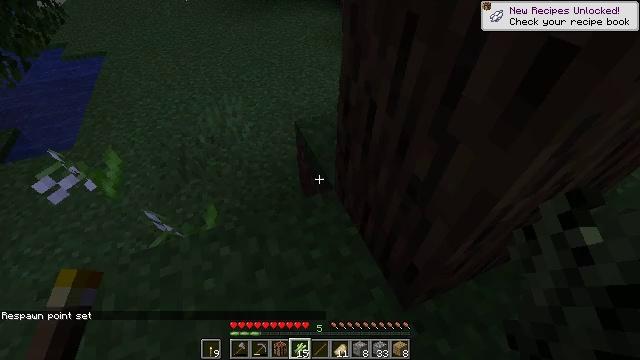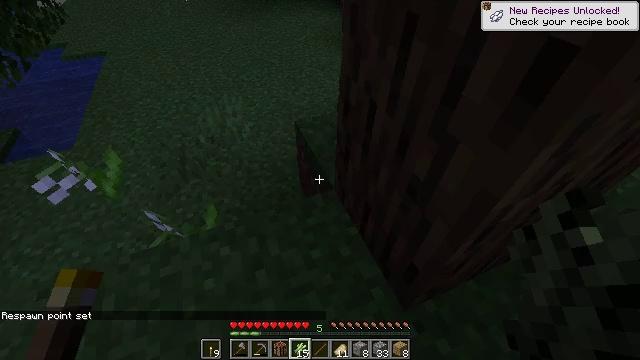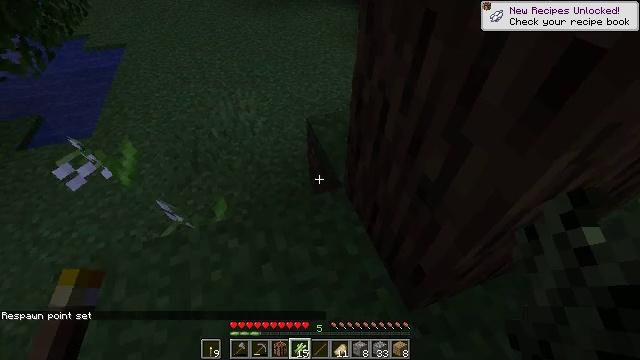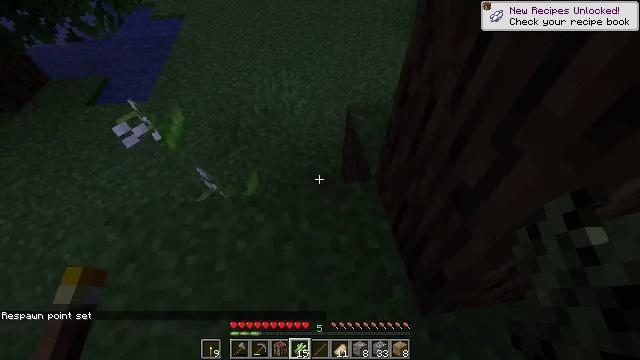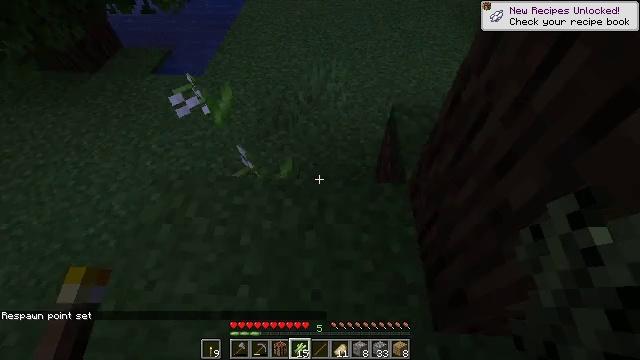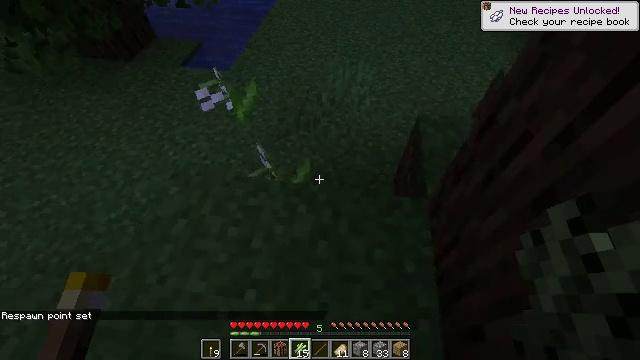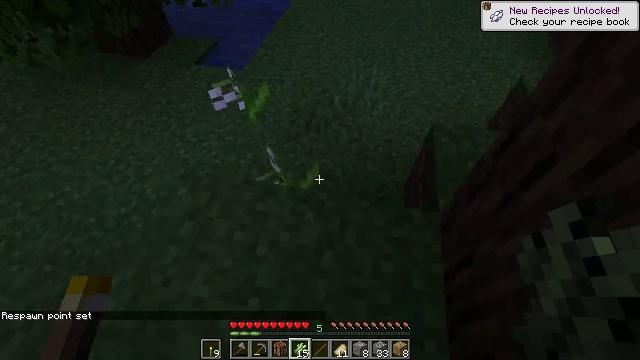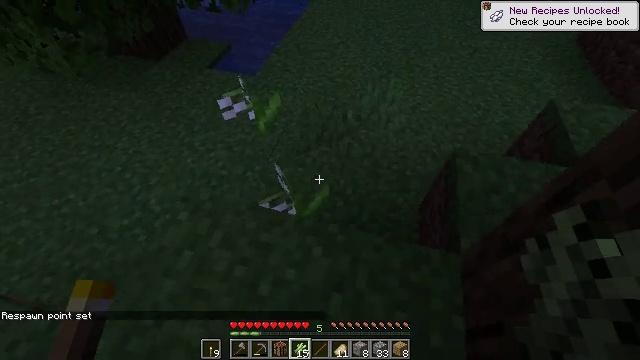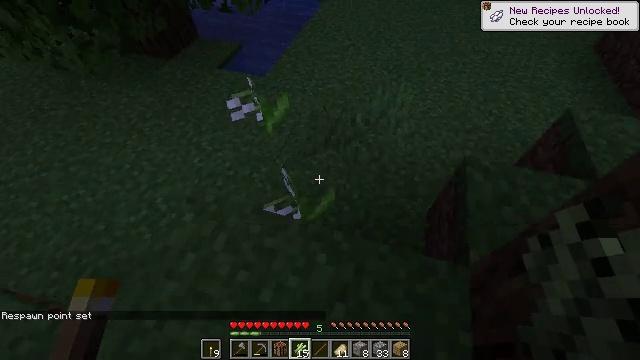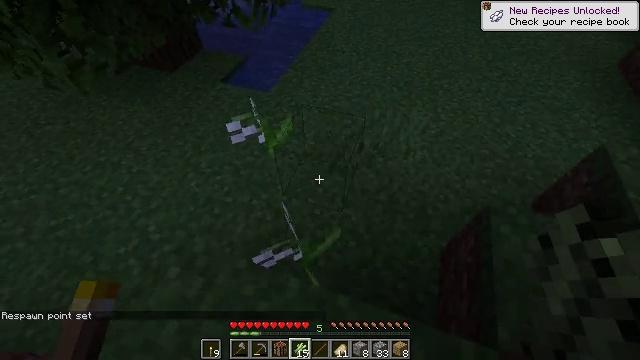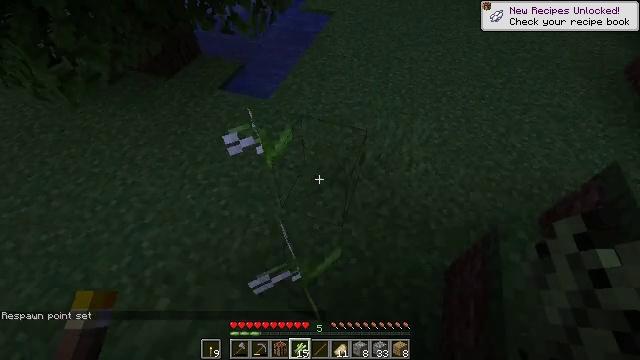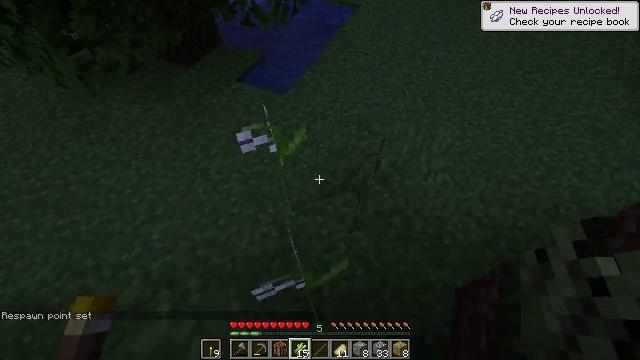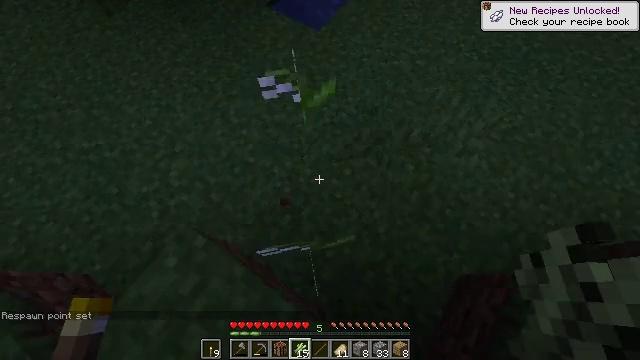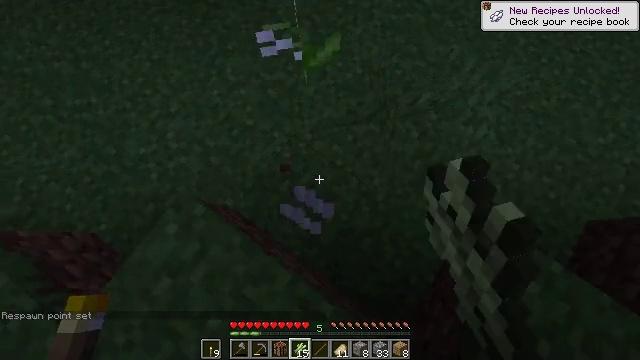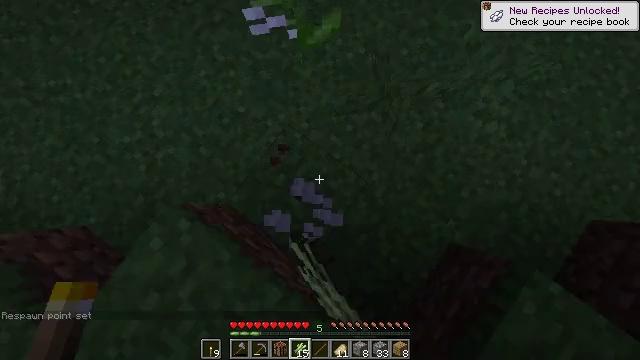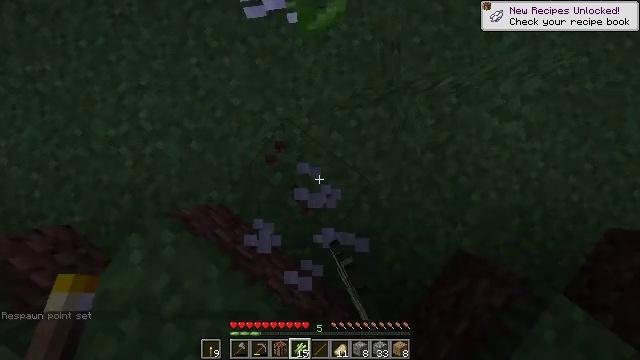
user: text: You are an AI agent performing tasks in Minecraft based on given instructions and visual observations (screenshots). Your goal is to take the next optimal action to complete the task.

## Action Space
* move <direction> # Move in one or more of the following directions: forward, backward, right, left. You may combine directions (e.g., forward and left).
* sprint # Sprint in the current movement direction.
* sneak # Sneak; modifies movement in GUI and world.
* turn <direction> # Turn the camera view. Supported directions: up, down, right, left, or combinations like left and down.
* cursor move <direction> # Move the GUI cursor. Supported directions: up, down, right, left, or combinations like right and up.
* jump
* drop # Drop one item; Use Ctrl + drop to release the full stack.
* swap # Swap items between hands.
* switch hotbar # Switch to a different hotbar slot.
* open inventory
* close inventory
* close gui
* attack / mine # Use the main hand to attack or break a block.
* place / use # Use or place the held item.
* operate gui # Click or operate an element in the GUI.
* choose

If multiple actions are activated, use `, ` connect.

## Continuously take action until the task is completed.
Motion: motion action
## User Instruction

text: Harvest a lily of the valley to use for decoration or dye.
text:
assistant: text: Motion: no_op
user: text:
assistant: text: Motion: turn left
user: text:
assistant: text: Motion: turn left and down
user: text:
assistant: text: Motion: turn left and down
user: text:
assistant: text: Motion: move forward, turn left
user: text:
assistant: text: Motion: move forward, turn left
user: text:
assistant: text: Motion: move forward, turn left
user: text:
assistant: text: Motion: move forward, turn left
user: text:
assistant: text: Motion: move forward, turn left
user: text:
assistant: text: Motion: move forward
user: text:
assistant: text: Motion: move forward, turn left and down
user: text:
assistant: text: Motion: move forward, turn left and down, attack / mine
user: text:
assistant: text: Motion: move forward, turn left and down, attack / mine
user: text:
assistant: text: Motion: move forward, turn down, attack / mine
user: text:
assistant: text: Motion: turn left and down, attack / mine
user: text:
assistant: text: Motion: turn left and down, attack / mine
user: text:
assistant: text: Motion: turn left, attack / mine
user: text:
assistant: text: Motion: turn left and up, attack / mine
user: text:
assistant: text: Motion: move left, turn left and up, attack / mine
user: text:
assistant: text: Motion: move left, turn left and up, attack / mine
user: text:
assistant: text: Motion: move left, attack / mine
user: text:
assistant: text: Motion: move left, turn right and up, attack / mine
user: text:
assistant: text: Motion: turn right and up, attack / mine
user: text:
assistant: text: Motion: turn right and up, attack / mine
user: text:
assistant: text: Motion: turn right, attack / mine
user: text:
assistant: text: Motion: move forward, turn right and down, attack / mine
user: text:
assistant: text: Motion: move forward, turn right and down, attack / mine
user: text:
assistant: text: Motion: move forward, turn right, attack / mine
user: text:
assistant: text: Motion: move forward, turn right, attack / mine
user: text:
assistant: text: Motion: move forward, turn right and down, attack / mine